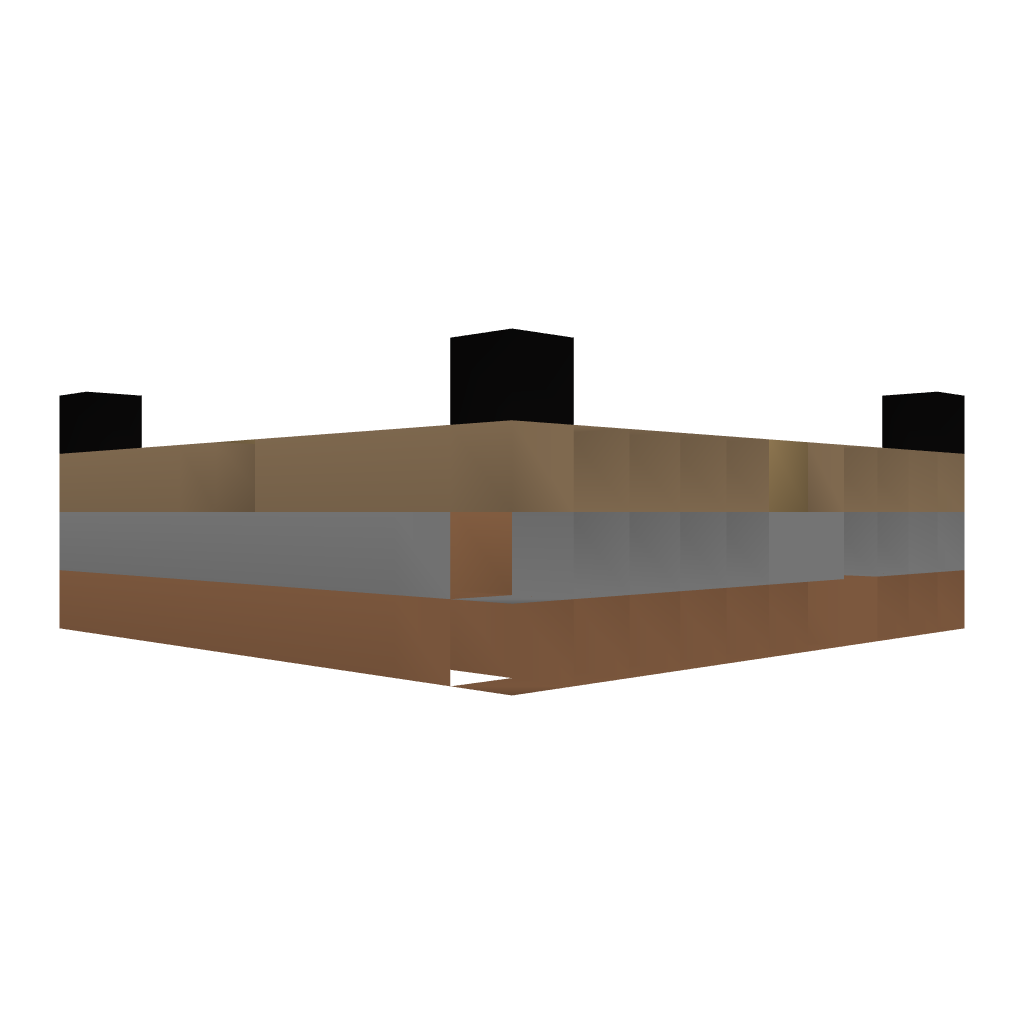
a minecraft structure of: OptiFarm